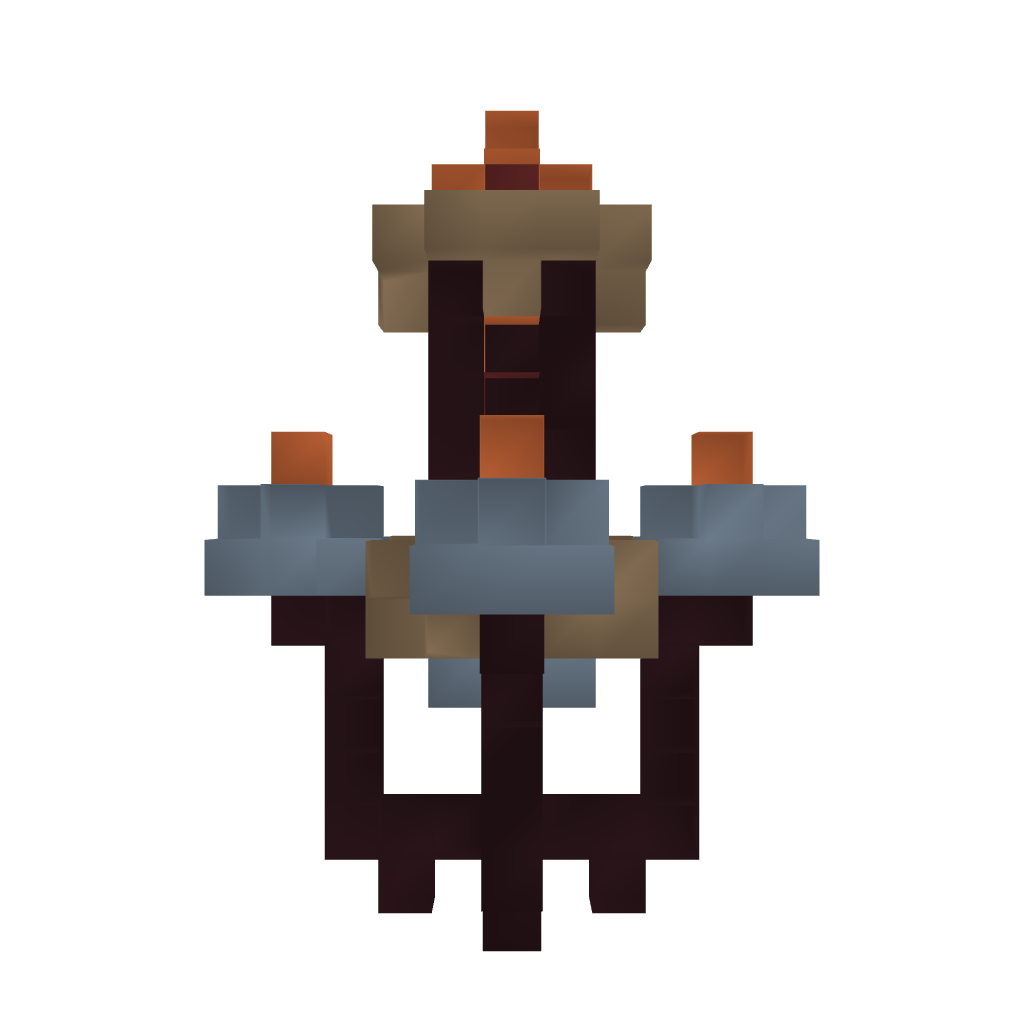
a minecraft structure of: Big Torch